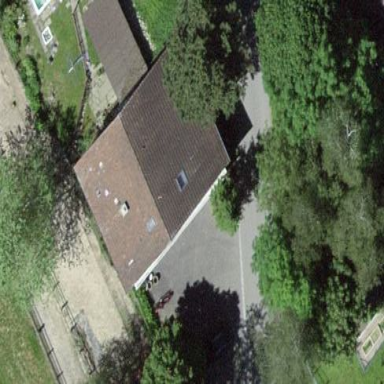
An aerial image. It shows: Residential building.